Question: I need the softkeyboard to display the 'Done' key when inputting text into an EditText in my application. On an Android 2.1 device the 'Done' button is displayed, but not on 2.3 or it higher.
This is the code I use:
'''
e.setImeOptions(EditorInfo.IME_ACTION_DONE);
e.setOnEditorActionListener(
new EditText.OnEditorActionListener() {
@Override
public boolean onEditorAction(TextView v, int actionId,KeyEvent event) {
if (actionId == EditorInfo.IME_ACTION_SEARCH ||
actionId == EditorInfo.IME_ACTION_DONE ||
event.getAction() == KeyEvent.ACTION_DOWN &&
event.getKeyCode() == KeyEvent.KEYCODE_ENTER) {
Toast.makeText(getBaseContext(), e.getText().toString(), Toast.LENGTH_SHORT).show();
InputMethodManager imm = (InputMethodManager)getSystemService(Context.INPUT_METHOD_SERVICE);
imm.hideSoftInputFromWindow(e.getWindowToken(), 0);
return true;
}
return false;
}
});
'''
I am using a samsung device with Android version 2.3.4.
Screenshort of the edittext:

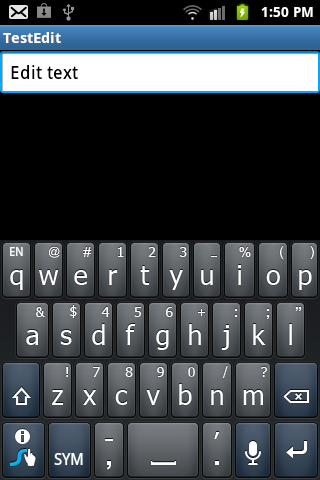
Answer: It is not Android version's fault, but the IME your device use. Samsung (and some of HTC, I think) IME never change the letter to "Done" or "Next" or "Go".